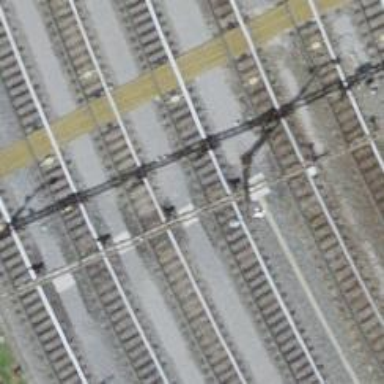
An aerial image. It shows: Railway signal.